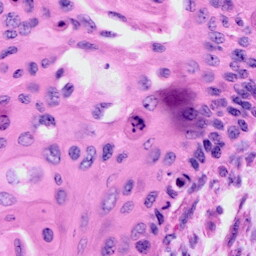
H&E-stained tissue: Cervix